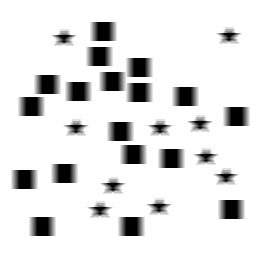
Squares: 18
Triangles: 0
Stars: 10
Total shapes: 28